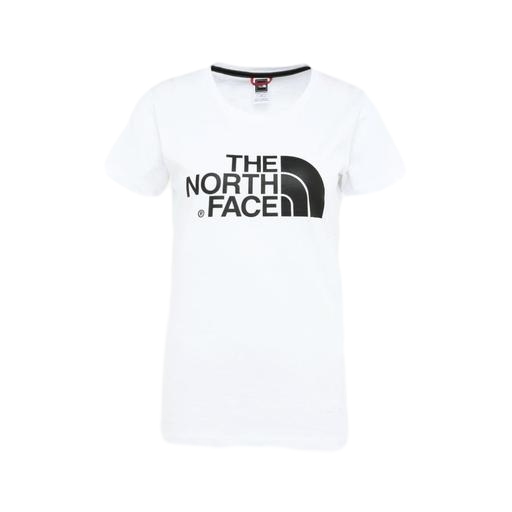
short sleeve half dome tee, white logo-print t-shirt, black short sleeve half dome tee, white background